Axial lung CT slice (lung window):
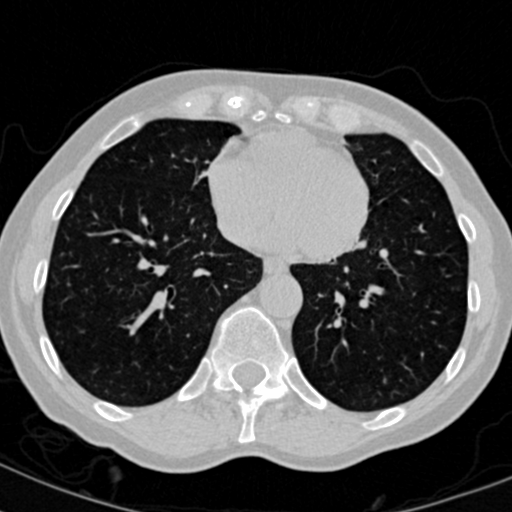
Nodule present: no